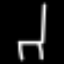
Label: chair